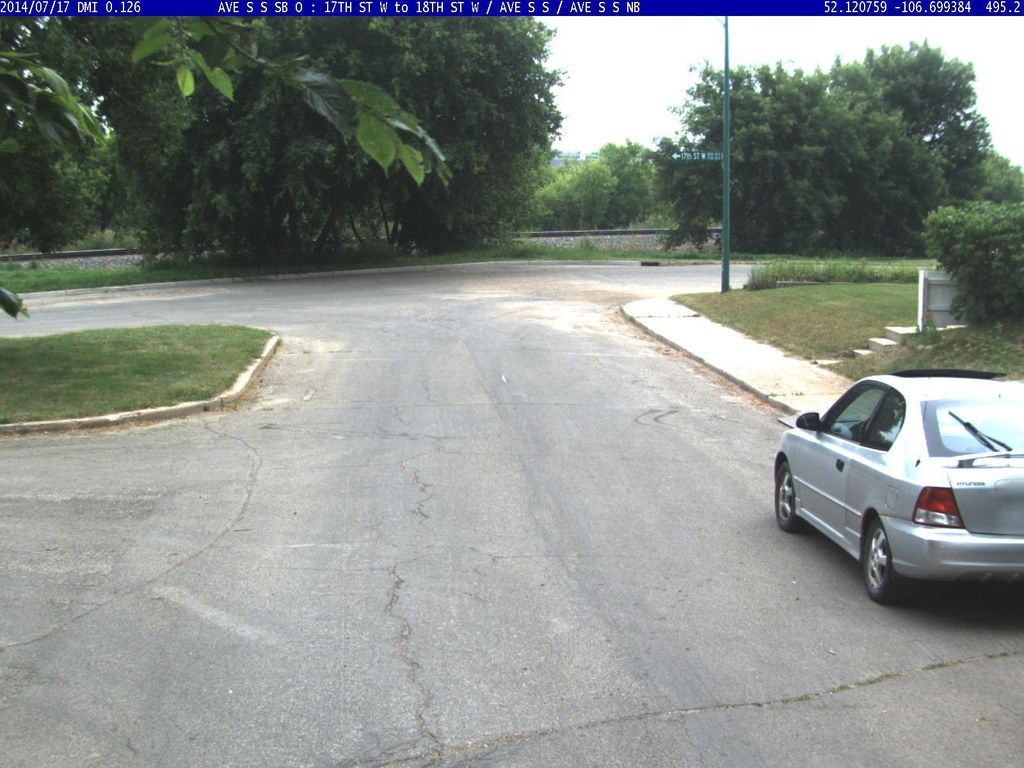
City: saskatoon